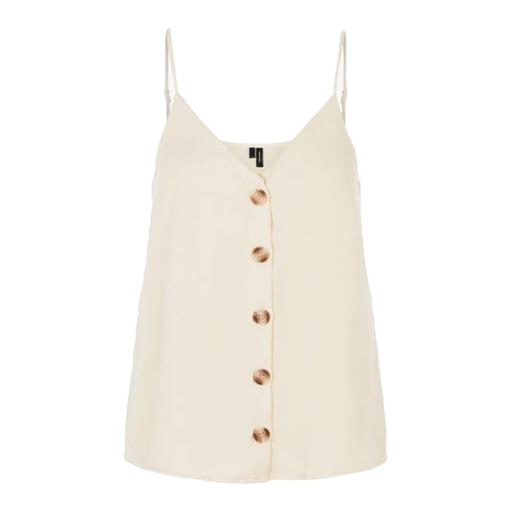
white button front barcelona cami, beige button-front vest, natural button-front vest, white background